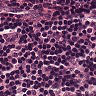
Metastatic tissue present: no